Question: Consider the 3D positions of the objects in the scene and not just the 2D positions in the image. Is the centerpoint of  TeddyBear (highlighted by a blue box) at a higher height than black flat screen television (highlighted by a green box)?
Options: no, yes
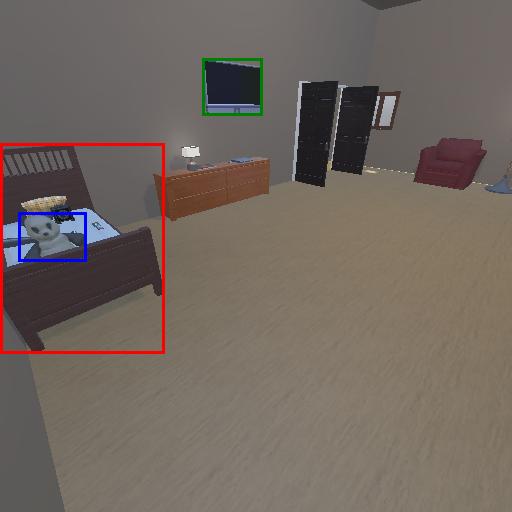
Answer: no